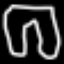
Label: pants